Question: I'm trying to insert a timestamp into a database, but my code throws an exception, which tells me it's something with my sql statement.
The exception message shown is:
> "Fout in Rit_ToevoegenController.okKnop(): SQLException in RitDB.voegRitToe() - statement"
okKnop is a different method that calls voegRitToe().
The type of the column called 'starttijd' is TIMESTAMP, and the DB Data type is DateTime.
i'm fairly certain that it's the timestamp that causes problems, because the other 2 are just a String and an int.
Any help with making it work would be greatly appreciated. I need to insert both the time and date into the database for comparing later.
'''
public void voegRitToe(Rit r) throws DBException{
Timestamp starttijd = new Timestamp(System.currentTimeMillis());
//Date date = new Date(starttijd.getTime());
try(Connection conn = ConnectionManager.getConnection();){
try(PreparedStatement stmt = conn.prepareStatement("insert into rit(starttijd, lid_rijksregisternummer, fiets_registratienummer) values(?,?,?)");){
stmt.setTimestamp(1, starttijd);
stmt.setString(2, r.getLid().getRegisterNr());
stmt.setInt(3, r.getFiets().getRegisNr());
stmt.execute();
}
catch(SQLException sqlEx){
throw new DBException("SQLException in RitDB.voegRitToe() - statement");
}
}
catch(SQLException sqlEx){
throw new DBException("SQLException in RitDB.voegRitToe() - verbinding");
}
}
'''

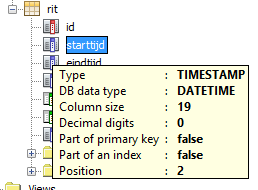
Answer: TIMESTAMP and DATETIME serve different purposes; TIMESTAMP is for automatic time stamping.
'''
java.util.Date starttijd = new java.util.Date(System.currentTimeMillis());
java.util.Date starttijd = new java.util.Date(); // Or this
'''
I guess you came at Timestamp, as 'java.sql.Date' wraps 'java.util.Date' by setting the time part to zero!
If the database server's time is correct, one could also do:
'''
... VALUES(NOW(), ?, ?)
'''
By the way, java 8 introduces new date/time classes and "improve" upon the JDBC usage, if you have a java 8 compliant driver.